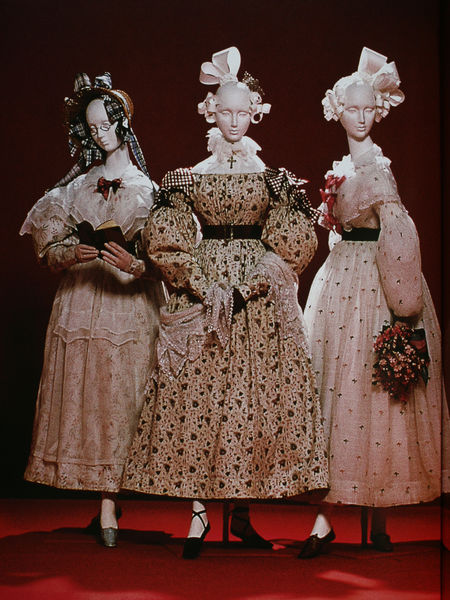
Titel: Tageskleider
Standort: Kyoto (Japan)
Institution: Kyoto Costume Institute
Schlagwörter: umhang, weiß, frauen, gelb, grün, mädchen, ausschnitt, blumen, braun, brust, damen, elegant, frau, frisur, handschuh, handschuhe, hell, hut, hüte, kariert, kleid, kleider, schwarz, blüten, gürtel, rot, schleier, tuch, beige, haube, karo, mode, muster, rock, schleife, teppich, kappe, band, barock, bluse, falten, kleidung, kragen, spitze, stehen, ärmel, boden, figur, kostüm, stoff, stoffe, drei, saum, spitzen, schleifen, dekoltee, locken, puffärmel, rokoko, rosa, schulter, seide, kopfbedeckung, taille, füße, sommer, mieder, röcke, schuhe, tüll, creme, kette, haarband, figuren, braut, grazien, weiblich, lesen, robe, strauss, plastik, rüsche, rüschen, stola, kokett, abendkleid, blumenstrauß, foto, punkte, karos, schnalle, buch, unterrock, gepunktet, kreuz, schnitt, brille, punkt, tupfen, hauben, tasche, schuh, tupfer, modelle, puppe, puppen, sommerkleid, ausstellung, tracht, biedermeier, geblümt, handtasche, schultertuch, kostüme, taschen, gewebe, bänder, textil, schütze, baumwolle, dekolte, rekonstruktion, figurinen, feminin, gürtelschnalle, schaube, figurine, haarbänder, fashion, kyoto, chiffon, handtaschen, polka dots, frauenkleider, abendtasche, polka, schaufensterpuppen, schute, sommerkleider, bluemenstrauss, amreika, barut